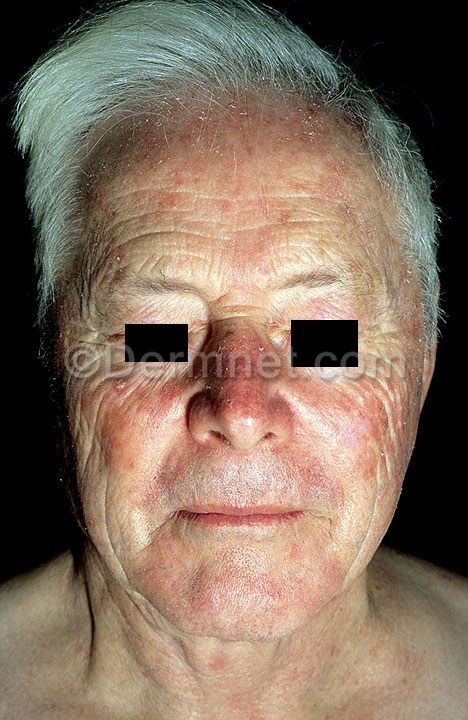
Disease: Actinic Keratosis Basal Cell Carcinoma and other Malignant Lesions